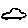
Label: car